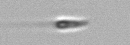
Label: flagellate_morphotype3